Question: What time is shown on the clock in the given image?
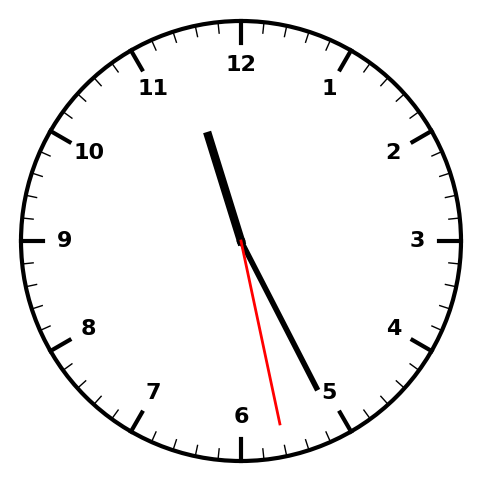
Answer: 11:25:28